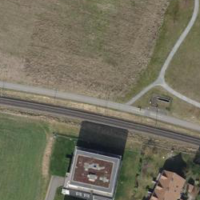
EUNIS habitat code: 52
Species observed at this site:
Anthyllis vulneraria
Milvus migrans